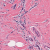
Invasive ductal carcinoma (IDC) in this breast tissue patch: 1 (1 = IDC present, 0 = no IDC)